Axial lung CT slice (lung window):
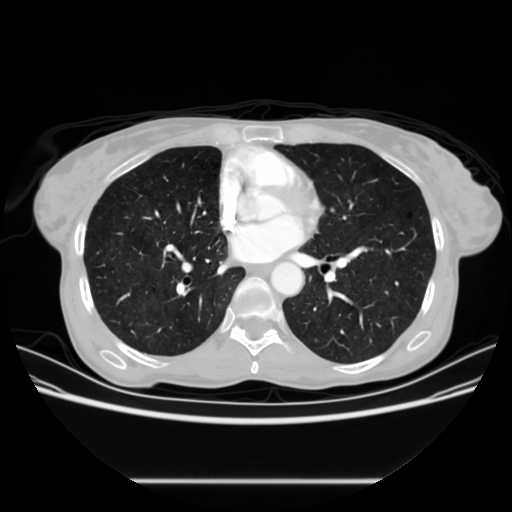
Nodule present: no